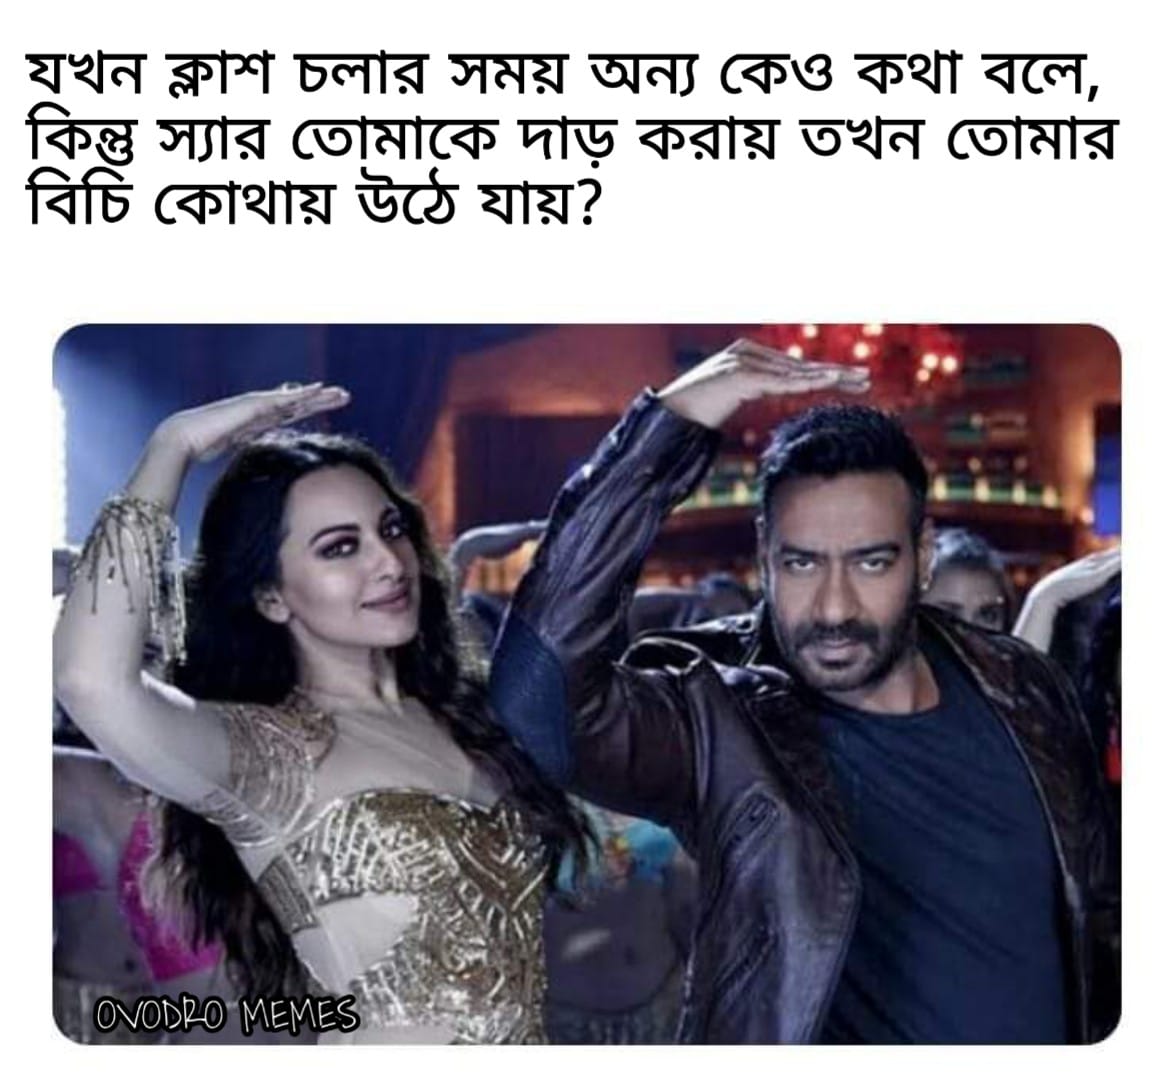
Text: যখন ক্লাশ চলার সময় অন্য কেও কথা বলে , কিন্তু স্যার তোমাকে দাঁড় করায় তখন তোমার দাঁড় করায় তখন তোমার বিচি কোথায় উঠে যায় ?
Label: Non Hate